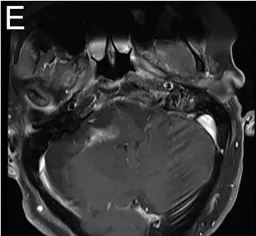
T1 contrast-enhancement , right cerebellar peduncle.
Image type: radiology (mri)